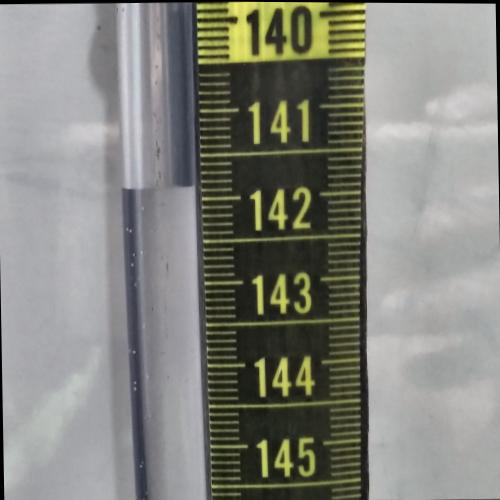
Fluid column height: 141.9 cm